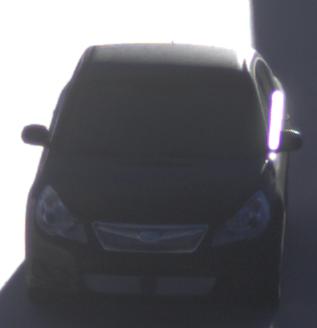
Make: Subaru
Model: Legacy 2.0R
Detailed model: Legacy (IV) Limousine
Model produced from: 2007/09
Model produced until: 2008/10
Doors: 4
Color: black
Road condition: dry road
Daytime: sunrise or sunset
Contrast: high contrast